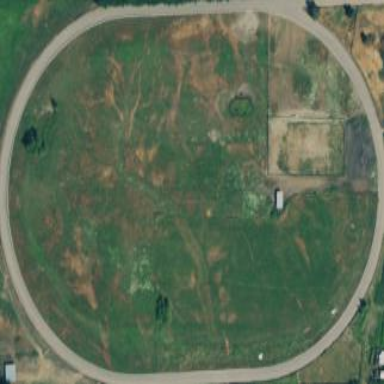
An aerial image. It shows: Unpaved track used for horse racing on leisure land.